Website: slack
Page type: payment
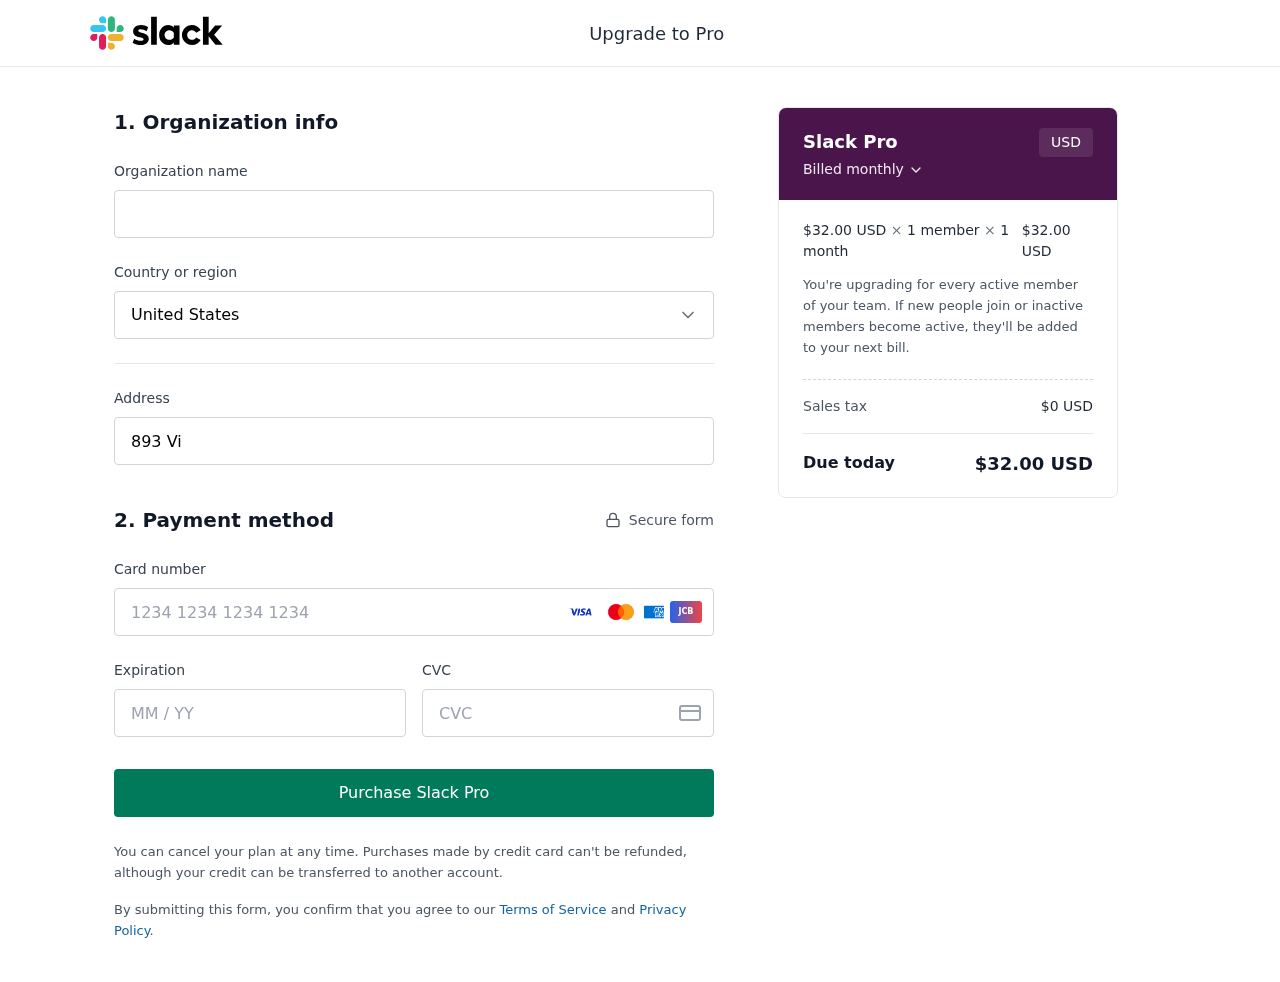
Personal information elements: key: PII_CARD_CVV
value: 567
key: PII_CARD_EXPIRY
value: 04/28
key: PII_CARD_NUMBER
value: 4040 6755 1886 5921
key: PII_COUNTRY
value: United States
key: PII_STREET
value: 893 Victor Grove Apt. 555
Product elements: key: PRODUCT1_PRICE
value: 32
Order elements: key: ORDER_SUBTOTAL
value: $32.00 USD
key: ORDER_TAX
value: $0 USD
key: ORDER_TOTAL
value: $32.00 USD